Question: Count the number of objects in the diagram.
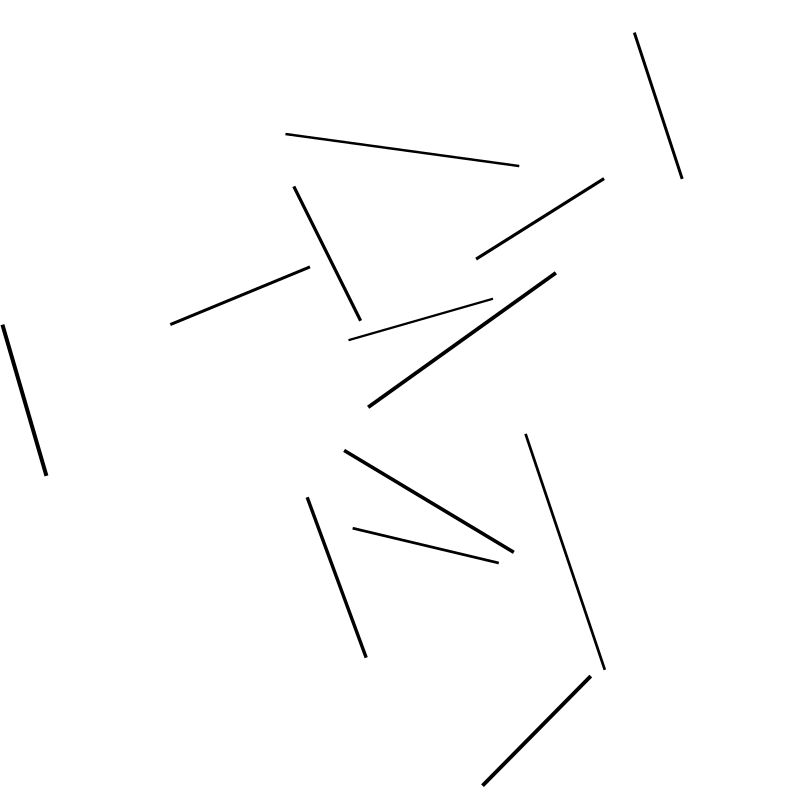
Answer: 13